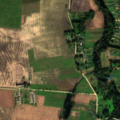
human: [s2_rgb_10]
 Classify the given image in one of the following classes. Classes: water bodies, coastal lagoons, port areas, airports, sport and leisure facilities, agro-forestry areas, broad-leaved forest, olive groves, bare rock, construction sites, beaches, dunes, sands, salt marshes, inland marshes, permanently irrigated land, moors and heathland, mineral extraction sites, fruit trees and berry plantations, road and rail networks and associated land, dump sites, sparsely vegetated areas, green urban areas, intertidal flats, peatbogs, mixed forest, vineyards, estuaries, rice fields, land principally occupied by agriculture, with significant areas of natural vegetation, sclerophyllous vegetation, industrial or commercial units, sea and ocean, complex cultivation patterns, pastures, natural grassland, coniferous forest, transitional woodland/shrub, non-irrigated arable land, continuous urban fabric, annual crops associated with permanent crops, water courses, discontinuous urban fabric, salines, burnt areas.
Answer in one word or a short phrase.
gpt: non-irrigated arable land, complex cultivation patterns